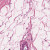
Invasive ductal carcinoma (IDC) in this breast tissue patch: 0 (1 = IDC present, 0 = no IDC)